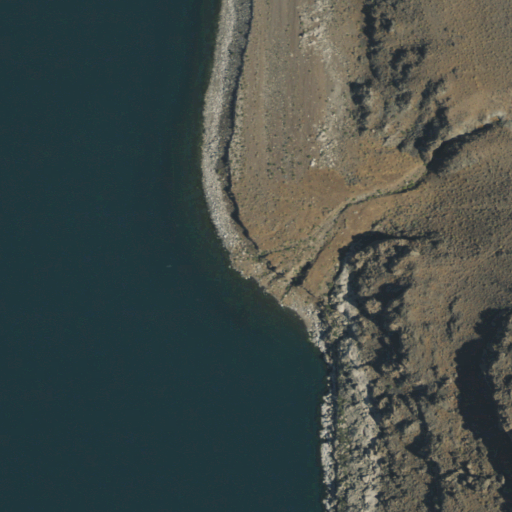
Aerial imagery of cape in Nevada named Blizzard Camp Point containing open water, shrub, grassland, barren land, and herbaceous wetlands